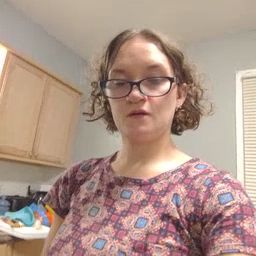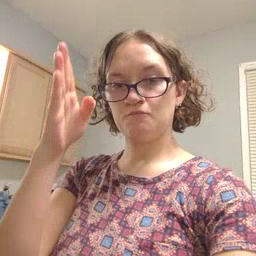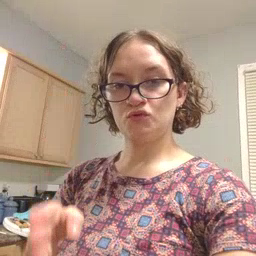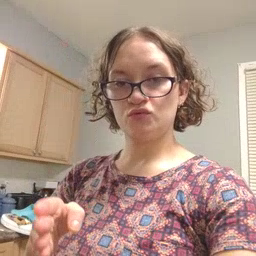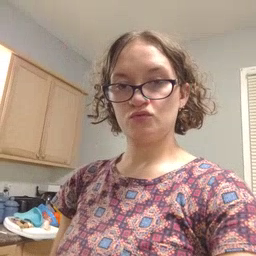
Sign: person